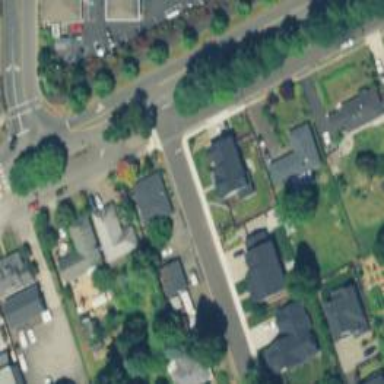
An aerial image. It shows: Residential road with sidewalk on the left side.